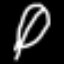
Label: leaf